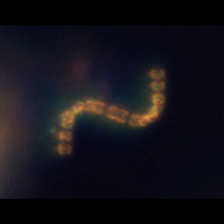
Taxon: Chaetoceros
Group: Diatoms